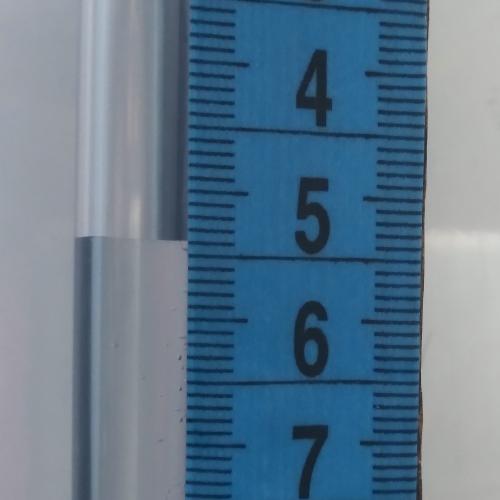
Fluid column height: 5.4 cm